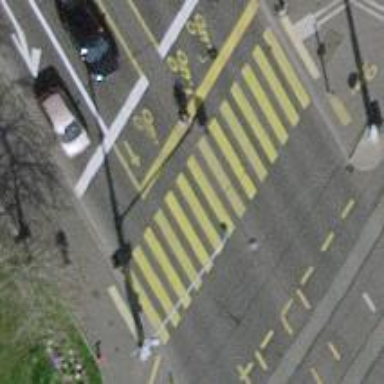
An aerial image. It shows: Asphalt footway with marked crossing equipped with traffic signals.